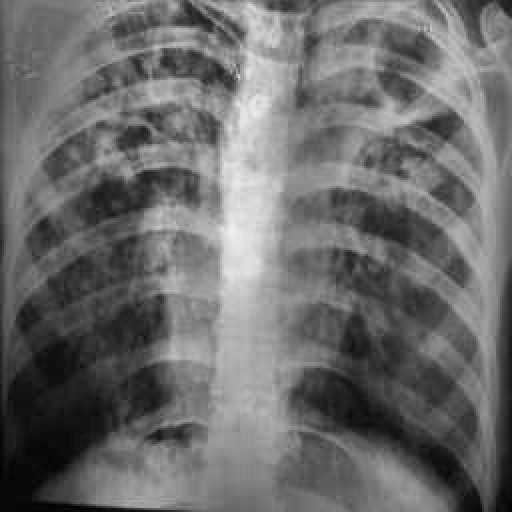
Finding: TUBERCULOSIS